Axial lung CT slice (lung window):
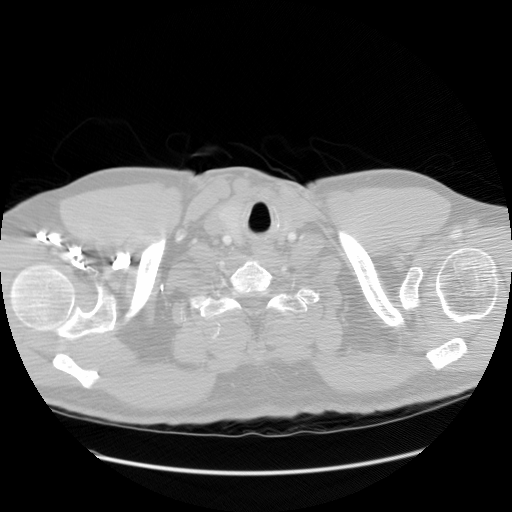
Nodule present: no